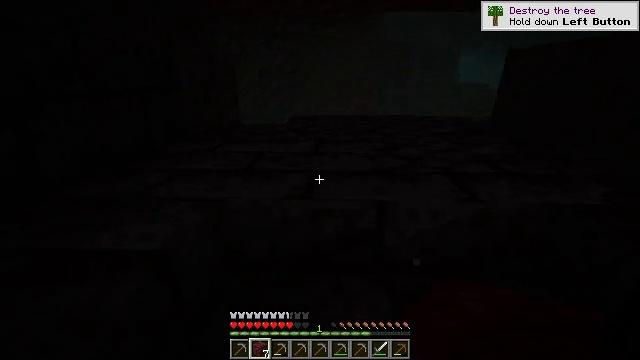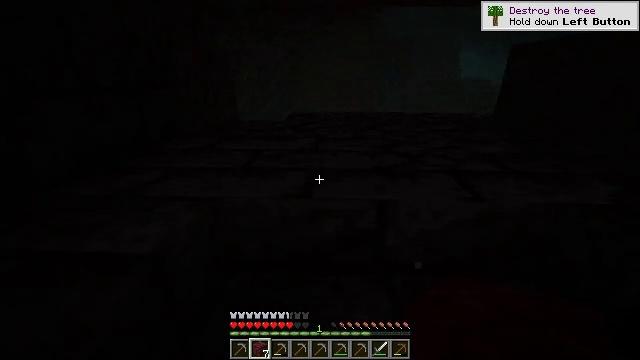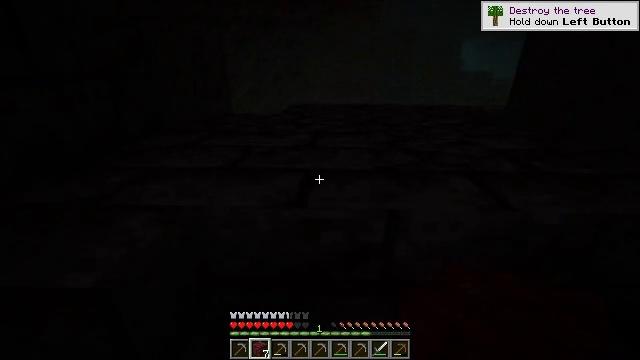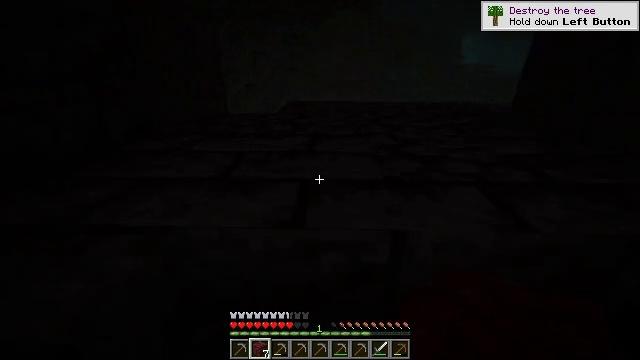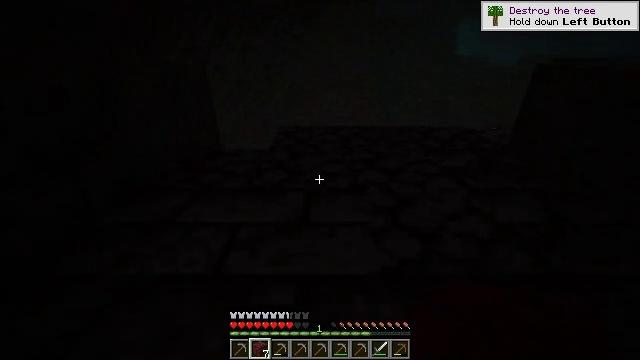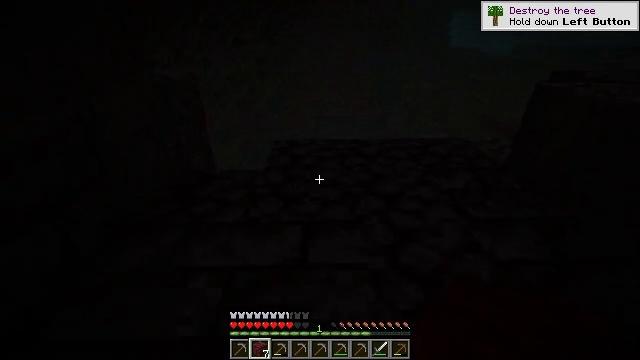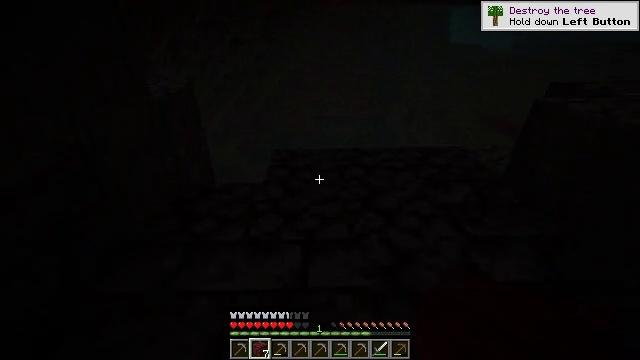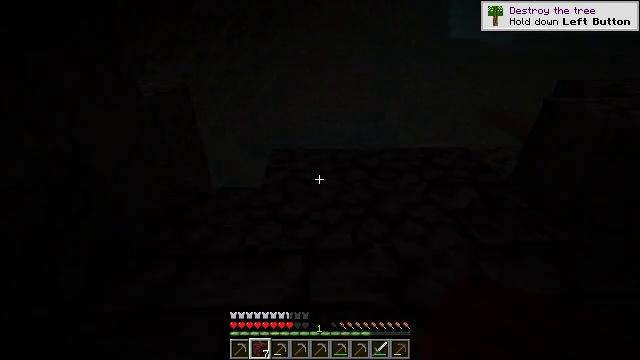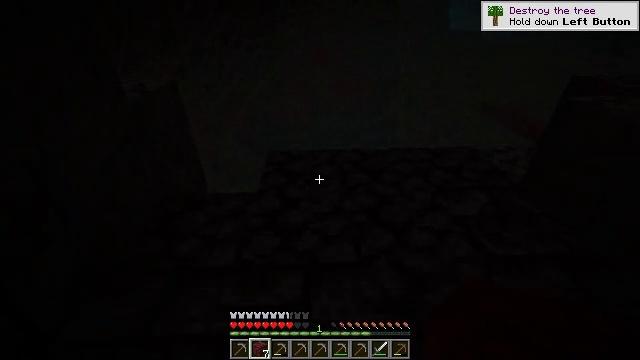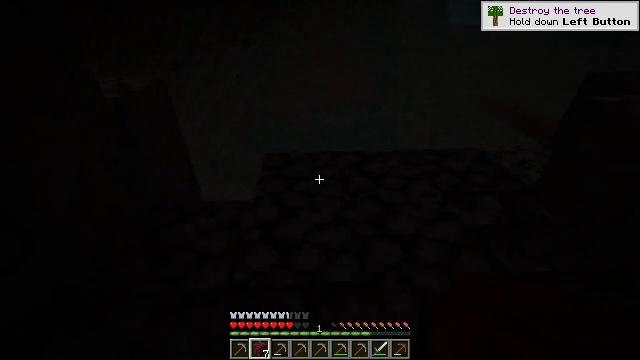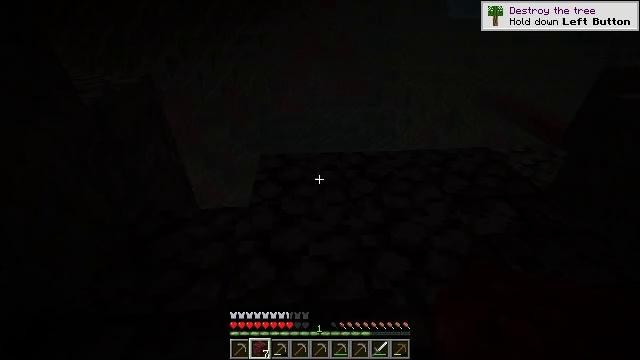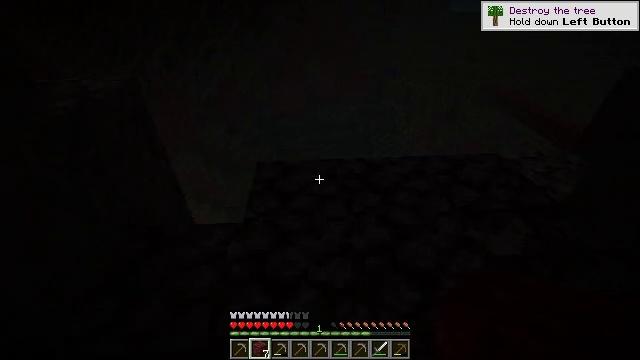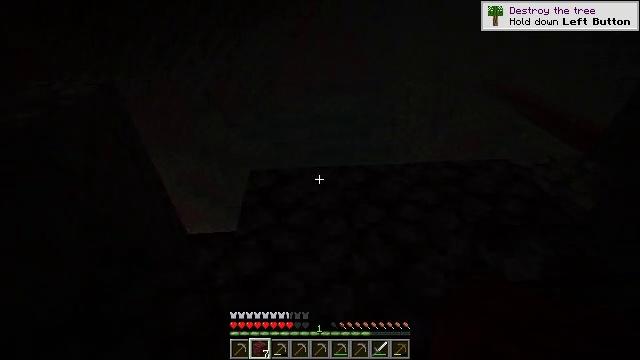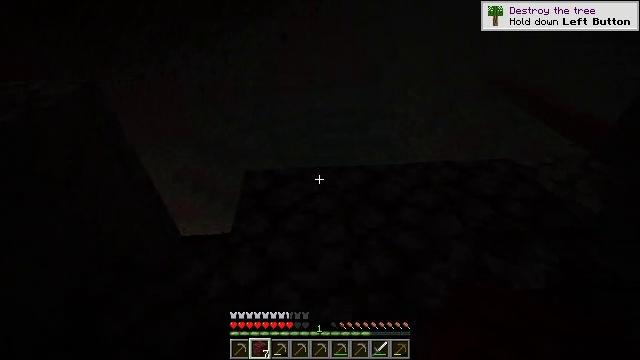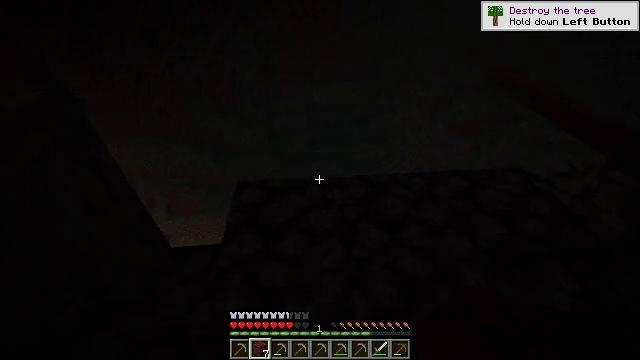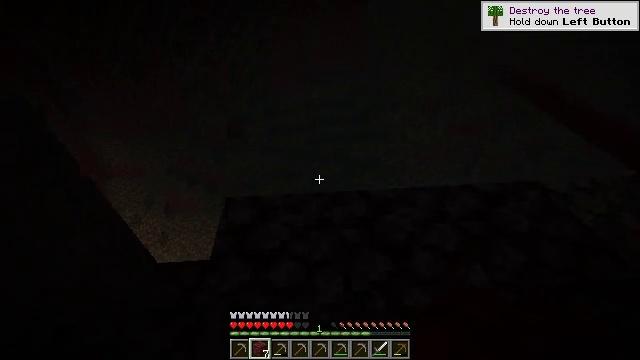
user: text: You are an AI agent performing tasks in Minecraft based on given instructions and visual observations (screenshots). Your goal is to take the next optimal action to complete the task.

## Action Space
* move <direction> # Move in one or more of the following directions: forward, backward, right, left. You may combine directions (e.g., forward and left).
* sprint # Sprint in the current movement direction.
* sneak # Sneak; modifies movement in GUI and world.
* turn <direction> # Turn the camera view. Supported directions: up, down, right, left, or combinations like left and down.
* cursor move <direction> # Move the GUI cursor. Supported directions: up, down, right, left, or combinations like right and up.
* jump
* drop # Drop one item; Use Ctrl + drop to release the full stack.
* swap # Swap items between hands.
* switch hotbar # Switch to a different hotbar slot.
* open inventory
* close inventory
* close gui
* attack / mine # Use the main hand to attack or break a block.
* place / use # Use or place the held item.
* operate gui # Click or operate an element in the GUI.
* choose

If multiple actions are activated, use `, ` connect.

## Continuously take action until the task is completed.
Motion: motion action
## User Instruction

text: Break the basalt block.
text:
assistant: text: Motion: move forward
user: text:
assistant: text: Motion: move forward, turn down
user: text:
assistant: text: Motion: move forward, turn down
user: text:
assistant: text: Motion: move forward, turn right and down
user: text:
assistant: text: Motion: move forward, turn right and down, jump
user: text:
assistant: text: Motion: move forward, turn down, jump
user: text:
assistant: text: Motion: move forward, jump
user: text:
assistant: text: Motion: move forward, turn down, jump
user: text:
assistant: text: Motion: move forward, turn down
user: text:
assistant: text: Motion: move forward, turn down
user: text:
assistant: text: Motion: move forward
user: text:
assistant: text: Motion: move forward, turn down
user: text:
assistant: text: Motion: move forward, turn down
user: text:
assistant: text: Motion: move forward, turn down
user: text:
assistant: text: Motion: move forward, turn down
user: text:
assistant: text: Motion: move forward
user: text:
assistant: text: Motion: move forward
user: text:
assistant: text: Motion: no_op
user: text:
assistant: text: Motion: turn down
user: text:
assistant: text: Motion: turn down
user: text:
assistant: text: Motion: no_op
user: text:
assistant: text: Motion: turn down
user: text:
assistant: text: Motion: turn down
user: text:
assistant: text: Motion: turn down
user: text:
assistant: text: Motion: move forward, turn down
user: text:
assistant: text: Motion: move forward, turn down
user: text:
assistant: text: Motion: move forward
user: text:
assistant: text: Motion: no_op
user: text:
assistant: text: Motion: no_op
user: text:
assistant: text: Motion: no_op